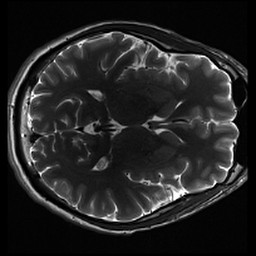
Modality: inplaneT2
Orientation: axial